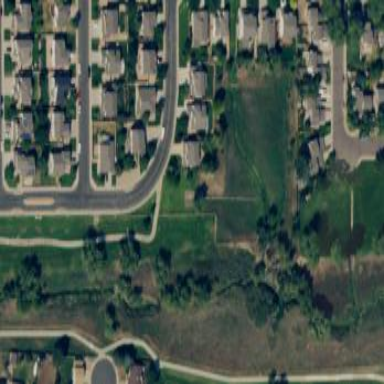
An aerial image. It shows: Common grassy area with retention pond.